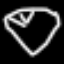
Label: diamond